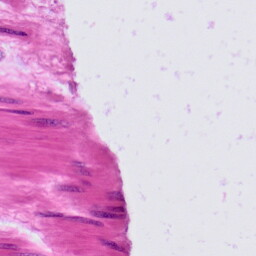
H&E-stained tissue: Prostate